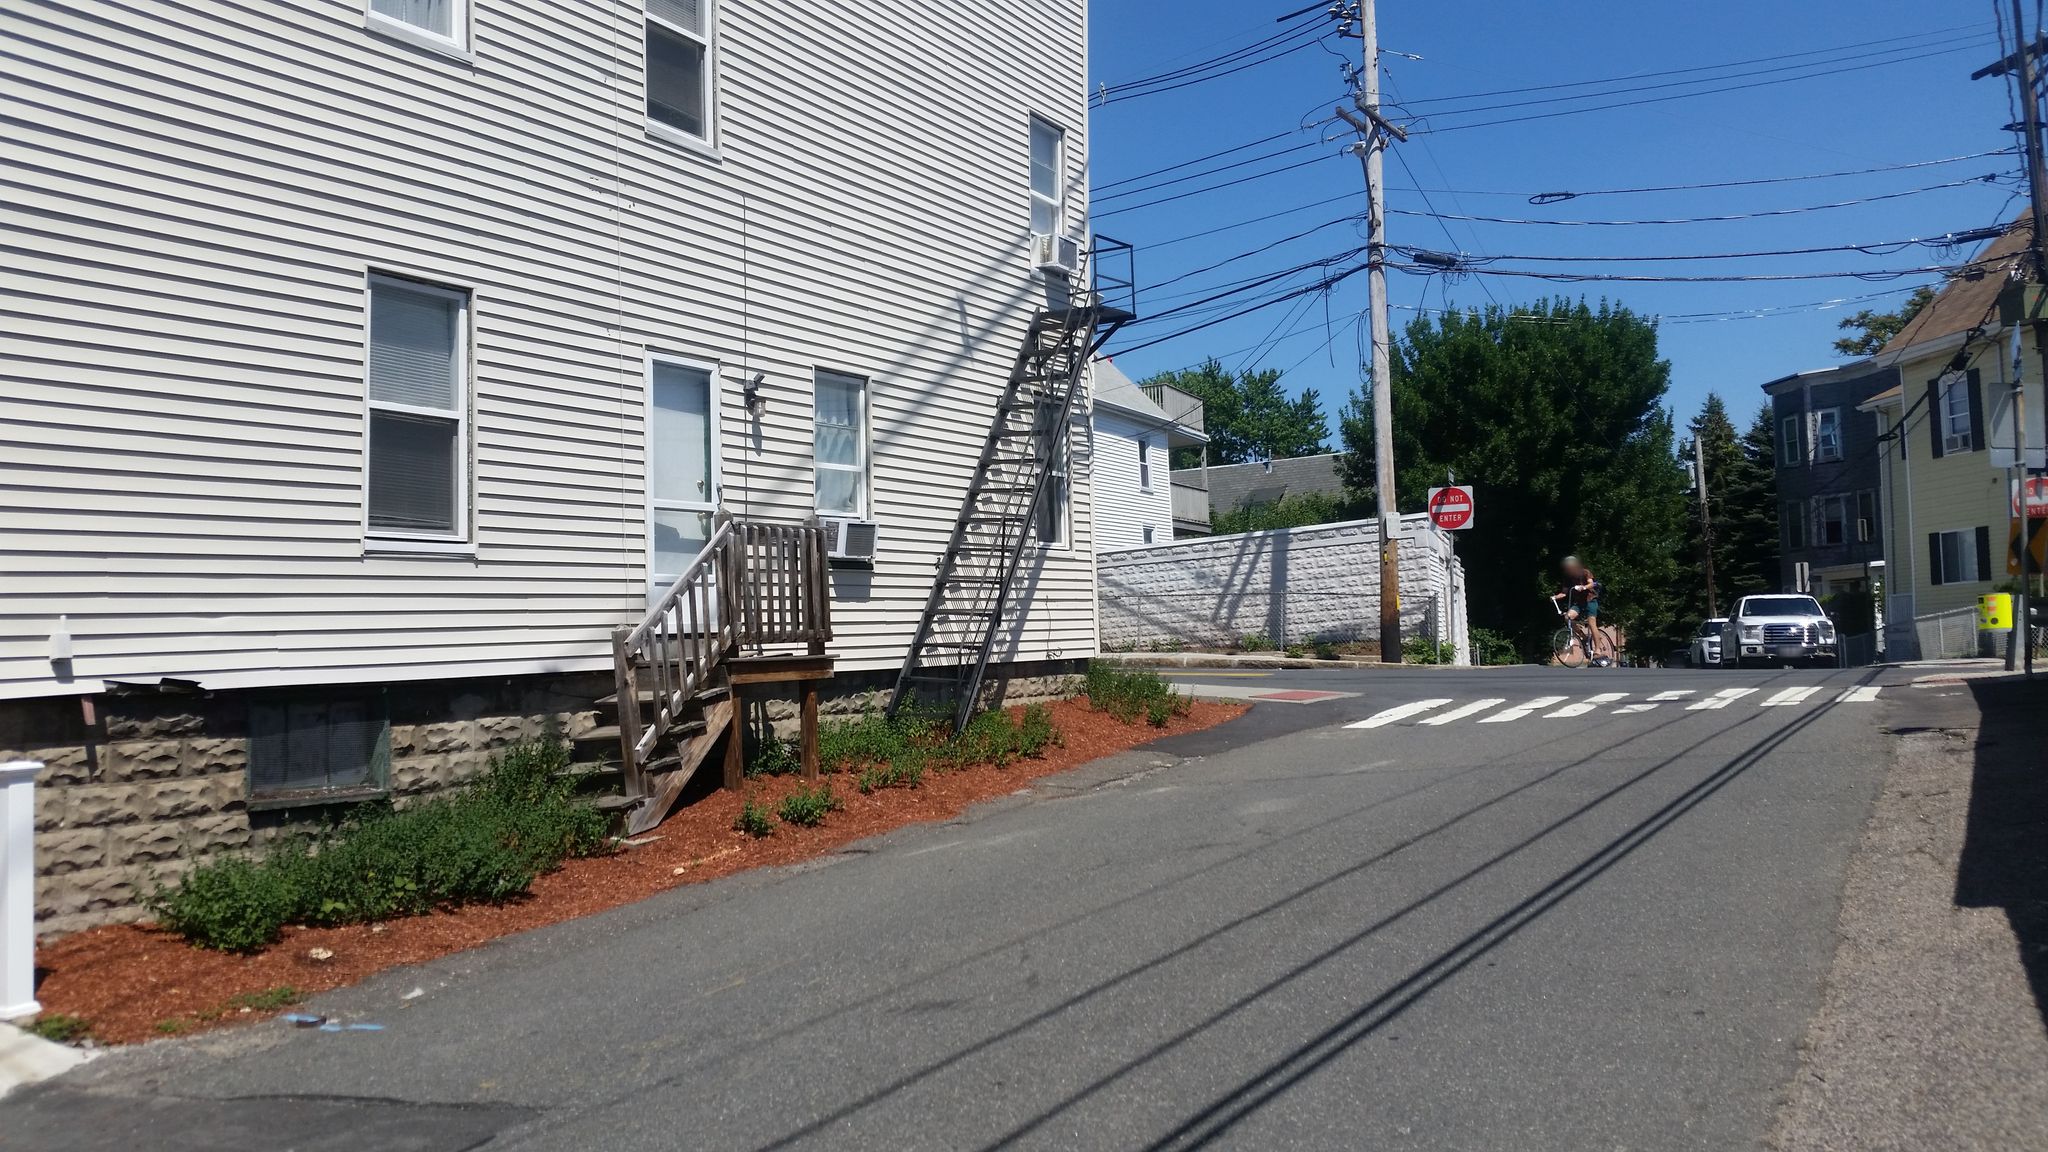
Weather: clear
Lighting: day
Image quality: good
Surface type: railway
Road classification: residential
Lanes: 1
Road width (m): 6.1
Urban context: urban centre
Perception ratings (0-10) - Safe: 5.06, Lively: 3.66, Beautiful: 3.91, Boring: 4.74, Depressing: 2.92, Wealthy: 5.82